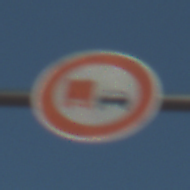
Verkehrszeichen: UeberholverbotKraftfahrzeuge
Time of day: MorningAfternoon
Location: Outdoor (Suburban)
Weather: PartlyCloudy
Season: NotSpecified
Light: Natural